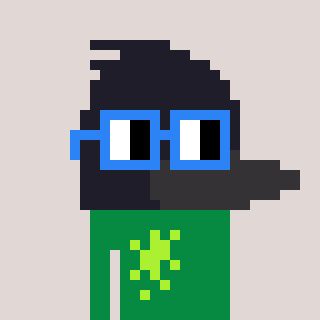
a pixel art character with square blue glasses, a raven-shaped head and a green-colored body on a warm background